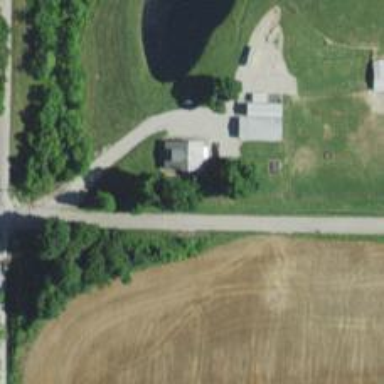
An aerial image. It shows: Driveway.